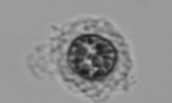
Label: Emiliania_huxleyi